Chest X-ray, PA view. Patient: 46 years old, sex F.
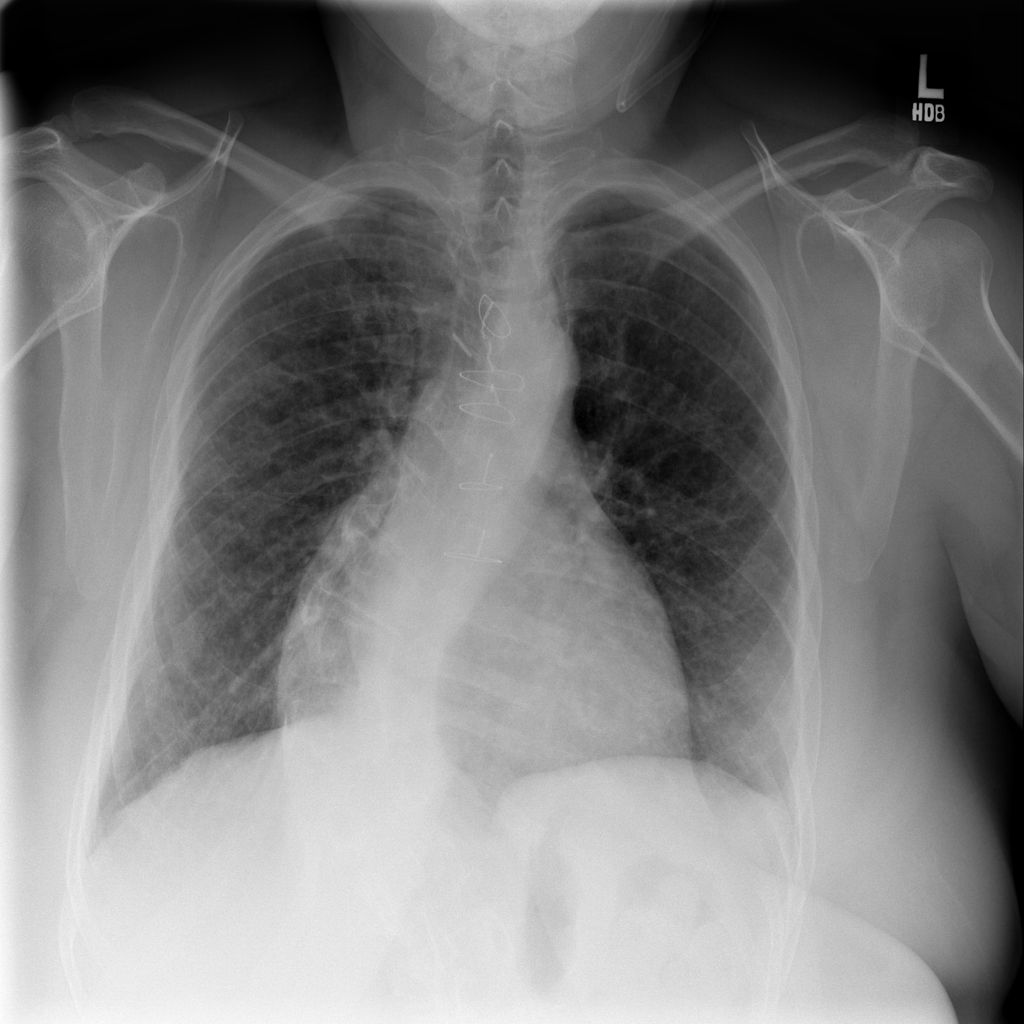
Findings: No Finding